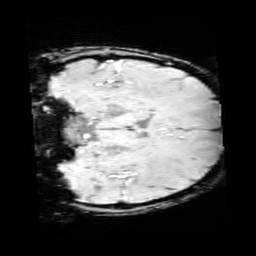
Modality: SWI
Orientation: coronal
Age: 13
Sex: female
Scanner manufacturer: siemens
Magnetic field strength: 3 T
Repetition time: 0.027 s
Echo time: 0.02 s